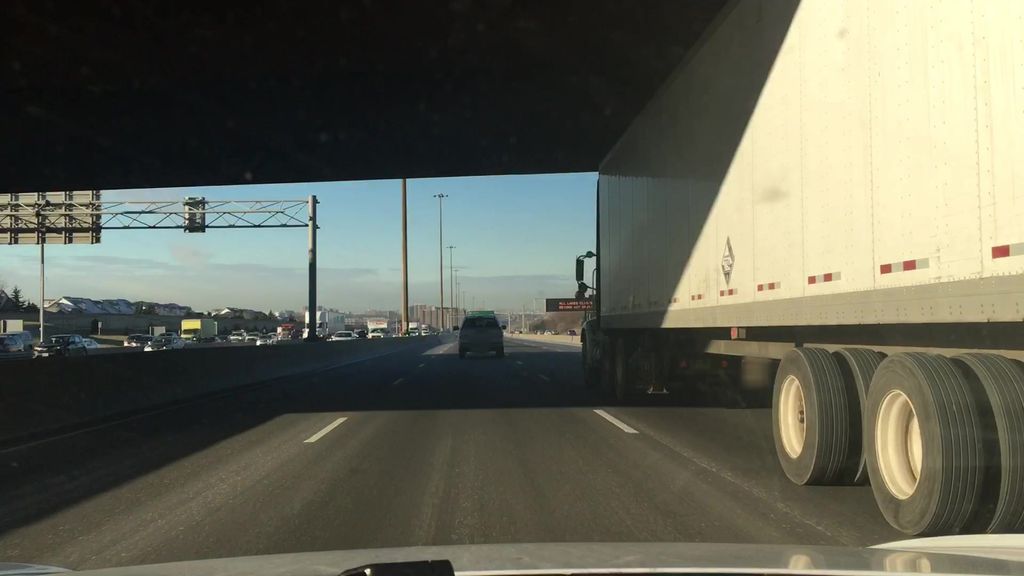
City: toronto